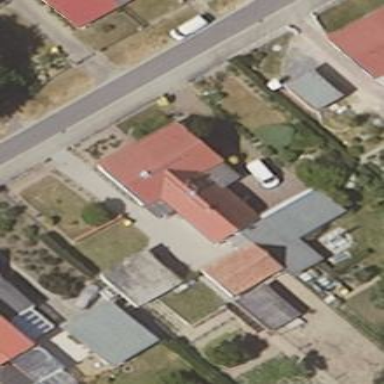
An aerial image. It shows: Semidetached house.